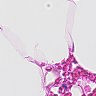
Metastatic tissue present: no